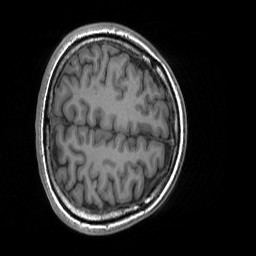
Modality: T1w
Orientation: axial
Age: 23
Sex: female
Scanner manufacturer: siemens
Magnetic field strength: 3 T
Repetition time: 1.8 s
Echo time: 0.00252 s